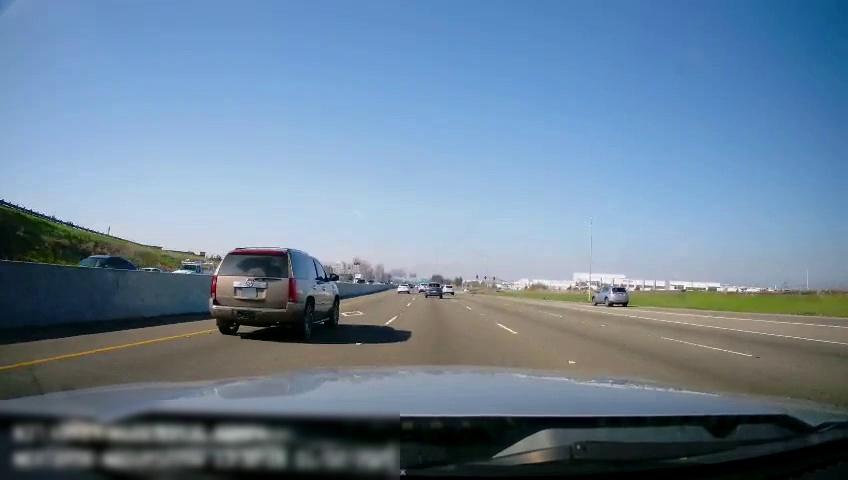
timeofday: Day
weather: Sunny
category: Vehicles | Car
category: Vehicles | Car
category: Vehicles | Truck
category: Drivable Space
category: Vehicles | SUV
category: Vehicles | SUV
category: Vehicles | SUV
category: Vehicles | SUV
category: Vehicles | Car
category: Vehicles | SUV
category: Lanes | Alternate Lane
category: Lanes | Alternate Lane
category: Lanes | Current Lane
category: Lanes | Current Lane
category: Lanes | Alternate Lane
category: Lanes | Alternate Lane
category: Traffic | Signs